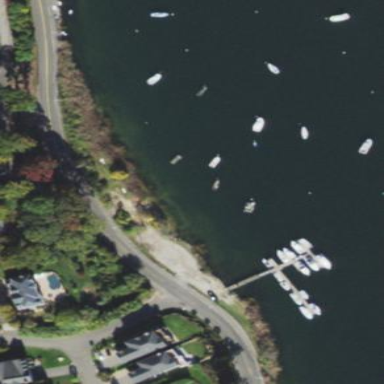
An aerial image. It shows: Marina on leisure land.